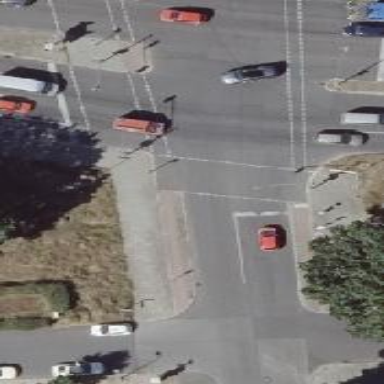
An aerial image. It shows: Crossing with traffic signals.